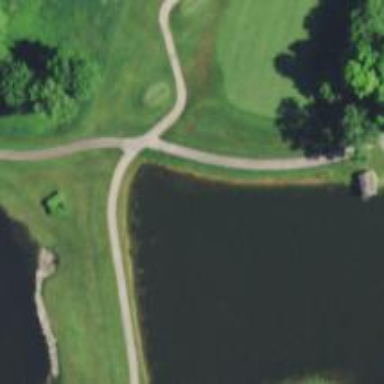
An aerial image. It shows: Pathway for golfing.